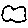
Label: cloud